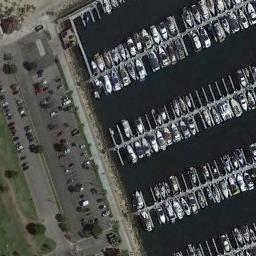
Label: harbor